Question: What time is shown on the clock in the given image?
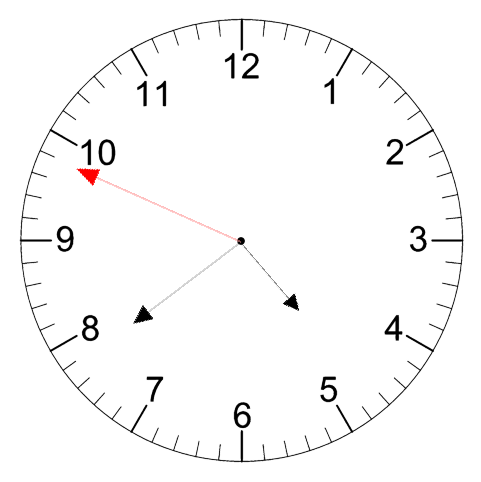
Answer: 04:38:49